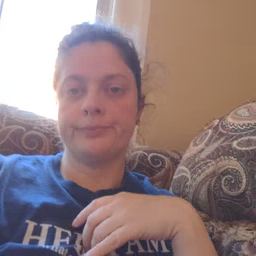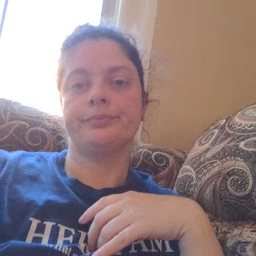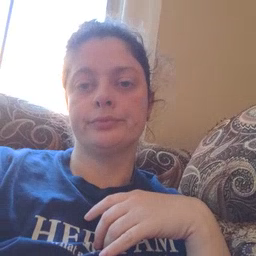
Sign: ride